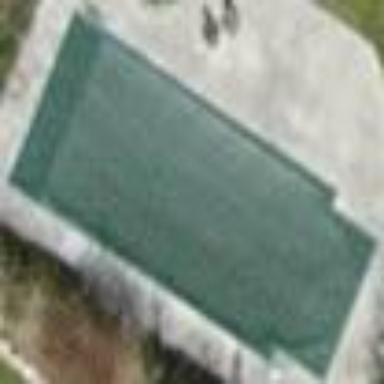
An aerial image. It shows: Swimming pool located in leisure land.